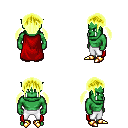
a pixel art fantasy rpg character, male body template, orc, green skin, red cape, white pants, gold twin-tailed hairstyle, gold boots, four views (front, back, left, right), 2x2 character sprite sheet, small pixel art, hard edges, no anti-aliasing